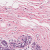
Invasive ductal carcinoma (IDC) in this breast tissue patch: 0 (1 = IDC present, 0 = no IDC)